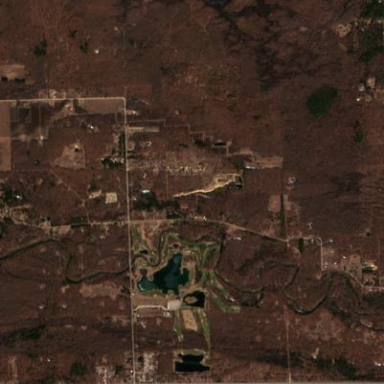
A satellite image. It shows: Golf course.